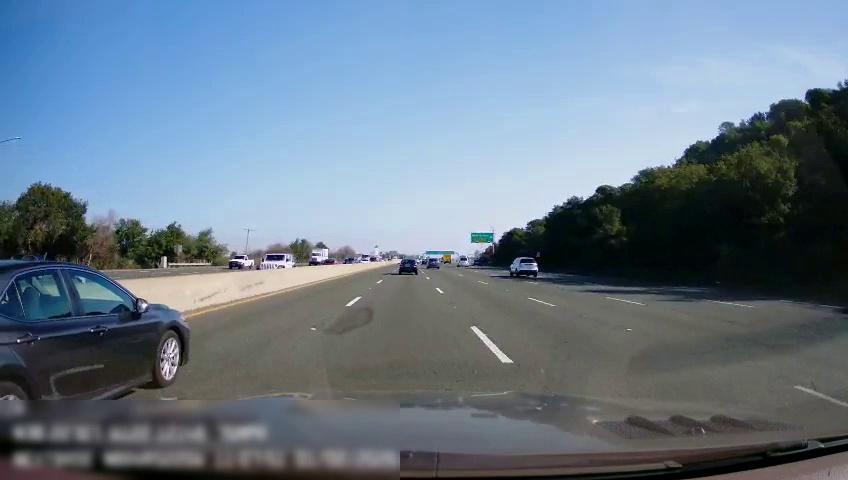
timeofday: Day
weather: Sunny
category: Drivable Space
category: Vehicles | SUV
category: Vehicles | SUV
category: Vehicles | Truck
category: Vehicles | SUV
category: Vehicles | Van
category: Vehicles | Car
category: Vehicles | Truck
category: Vehicles | Truck
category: Vehicles | SUV
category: Vehicles | Car
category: Vehicles | Car
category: Lanes | Alternate Lane
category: Lanes | Current Lane
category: Lanes | Current Lane
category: Lanes | Alternate Lane
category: Lanes | Alternate Lane
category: Lanes | Alternate Lane
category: Lanes | Alternate Lane
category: Traffic | Signs
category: Traffic | Signs
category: Traffic | Signs
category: Traffic | Signs